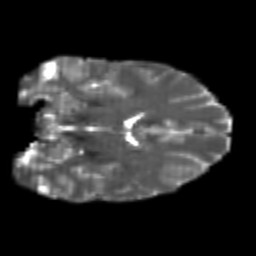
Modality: T2w
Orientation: coronal
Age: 23
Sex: male
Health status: healthy
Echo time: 0.074 s